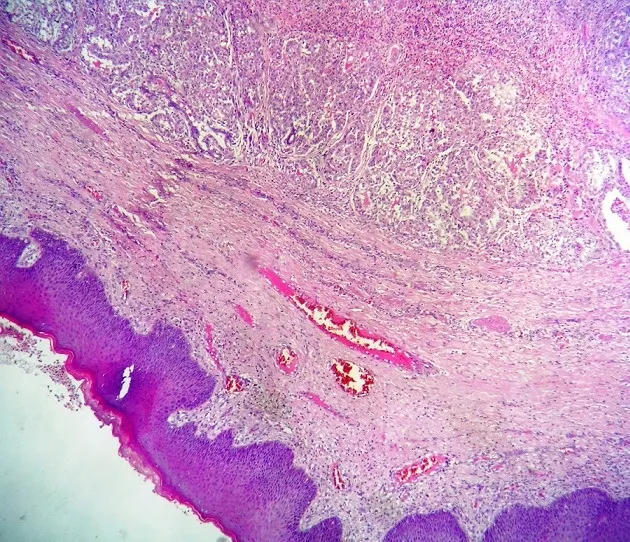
Dermal Lactating adenoma (H&E x40).
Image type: pathology (h&e)